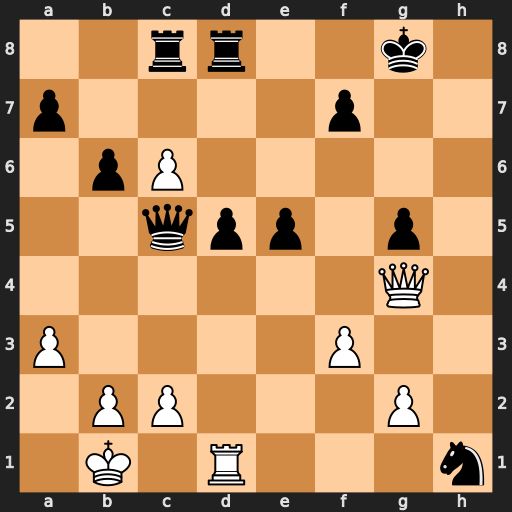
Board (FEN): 2rr2k1/p4p2/1pP5/2qpp1p1/6Q1/P4P2/1PP3P1/1K1R3n
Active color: w
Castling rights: -
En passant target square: -
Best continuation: Qxg5+ Kf8 Rxh1 Qg1+ Rxg1